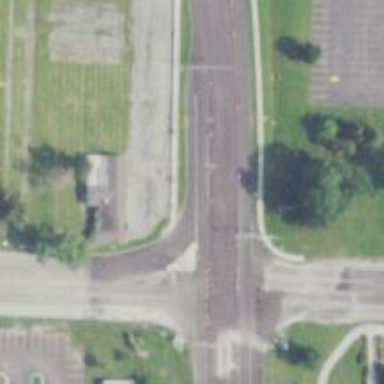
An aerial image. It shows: Secondary link road with asphalt surface.